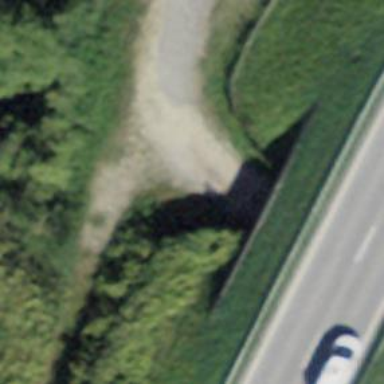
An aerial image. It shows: Service road with asphalt surface running through tunnel.